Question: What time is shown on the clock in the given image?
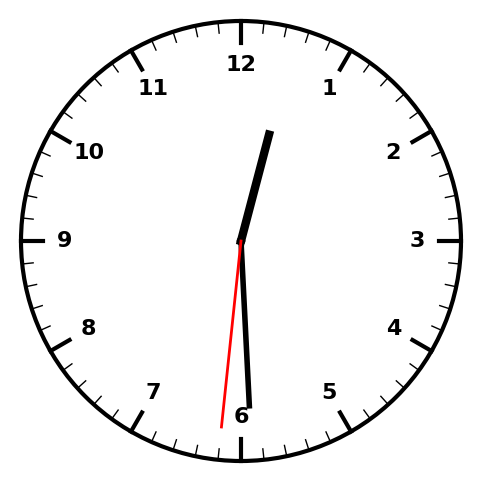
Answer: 12:29:31